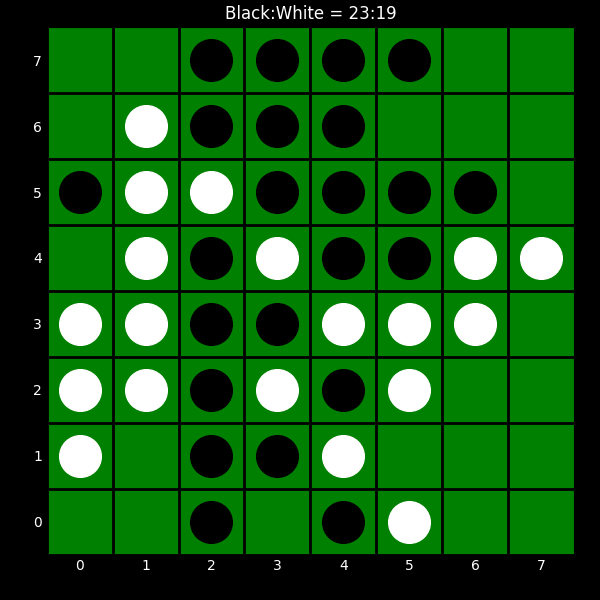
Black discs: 23
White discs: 19